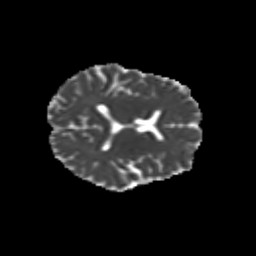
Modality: MD
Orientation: axial
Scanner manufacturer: siemens
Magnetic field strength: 3 T
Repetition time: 9.2 s
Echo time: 0.084 s